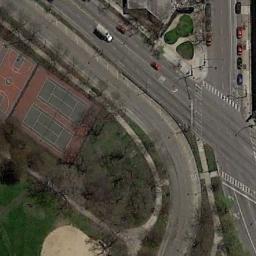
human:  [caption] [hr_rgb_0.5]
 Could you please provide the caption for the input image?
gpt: The tennis court is on the grass next to some trees and roads .

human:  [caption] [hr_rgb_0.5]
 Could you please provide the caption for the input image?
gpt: The tennis court on the lawn is surrounded by roads and sparse trees next to it .

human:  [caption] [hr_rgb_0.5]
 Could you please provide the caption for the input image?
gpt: The four tennis courts are blue in the middle and red in the surroundings .

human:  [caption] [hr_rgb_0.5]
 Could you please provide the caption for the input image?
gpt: There are several cars on the road beside the tennis courts .

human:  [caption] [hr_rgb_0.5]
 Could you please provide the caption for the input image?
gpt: The tennis courts are on a green meadow by the roadside .